Question: Instead of using 'setInitialRange()' I had to set the initial x-values using 'setXAxisMin()' as well as 'setXAxisMax()'. A little bit confusing, I think.
I'm currently working on a project involving the acharteninge library for drawing time diagrams which works excellent so far. The user is capable of switching between various graphs (one XYMultipleSeriesDataset plus one TimeSeries per graph) via separate buttons. So far, achartengine displays all x values when the graph is shown.
However, I was asked to display only the data captured in the first three hours when the graph is shown, as this information is most relevant. Nevertheless, the user should still be able to scroll to data captured after the first three hours meaning that limiting the x-axis maximum value is not an option.
For example: There are two curves. The first curve is drawn using data captured over a period of 4 hours, while the second curve is created out of data captured over 18 hours.
In the current version my programme initially displays all data of the graph which gets displayed meaning the first curve shows three hours of very relevant data while 1 hour of not so important information is shown too. The "ratio" of the second curve is 3 to 15 (highly significant data vs regular data). As a result, a different amount of high important information is shown when the user compares the two curves making it harder for the user to compare this data, as he has to adjust the zoom manually.
For setting the initial range I use the XYMultipleSeriesRenderer instance's method 'setInitialRange(double[] initialRange);' which does not affect the graph at all. Below you can see my statement ('currentlyProcessedCurve.getRecordStart()' is an instance of Joda's DateTime and furhtermore it's the x value of the first displayed point):
'''
public static final int CHART_X_AXIS_INITIAL_MAX = 3;
public static final int CHART_MARGIN_PAN = 45;
...
double[] initialRange = { currentlyProcessedCurve.getRecordStart().minusMinutes(ApplicationSettings.CHART_MARGIN_PAN).toDate().getTime(), currentlyProcessedCurve.getRecordStart().plusHours(ApplicationSettings.CHART_X_AXIS_INITIAL_MAX).toDate().getTime(), 0, 600 };
currentDatasetRenderer.setInitialRange(initialRange);
'''
The screenshot below approximately shows how the curve should look initially (Just for making it clear: Please only consider the graphs' shapes, as they should look equal --> What I'm trying to say: I know that the x-axis and the y-axis label of the two screenshots different, but I don't have better pictures yet):
<URL>
Finally, the following screenshot shows how the curve looks when displayed:

For enabling the user to compare the curves I have locked the y-axis zoom.
Any help is highly appreciated. Thanks in advance!
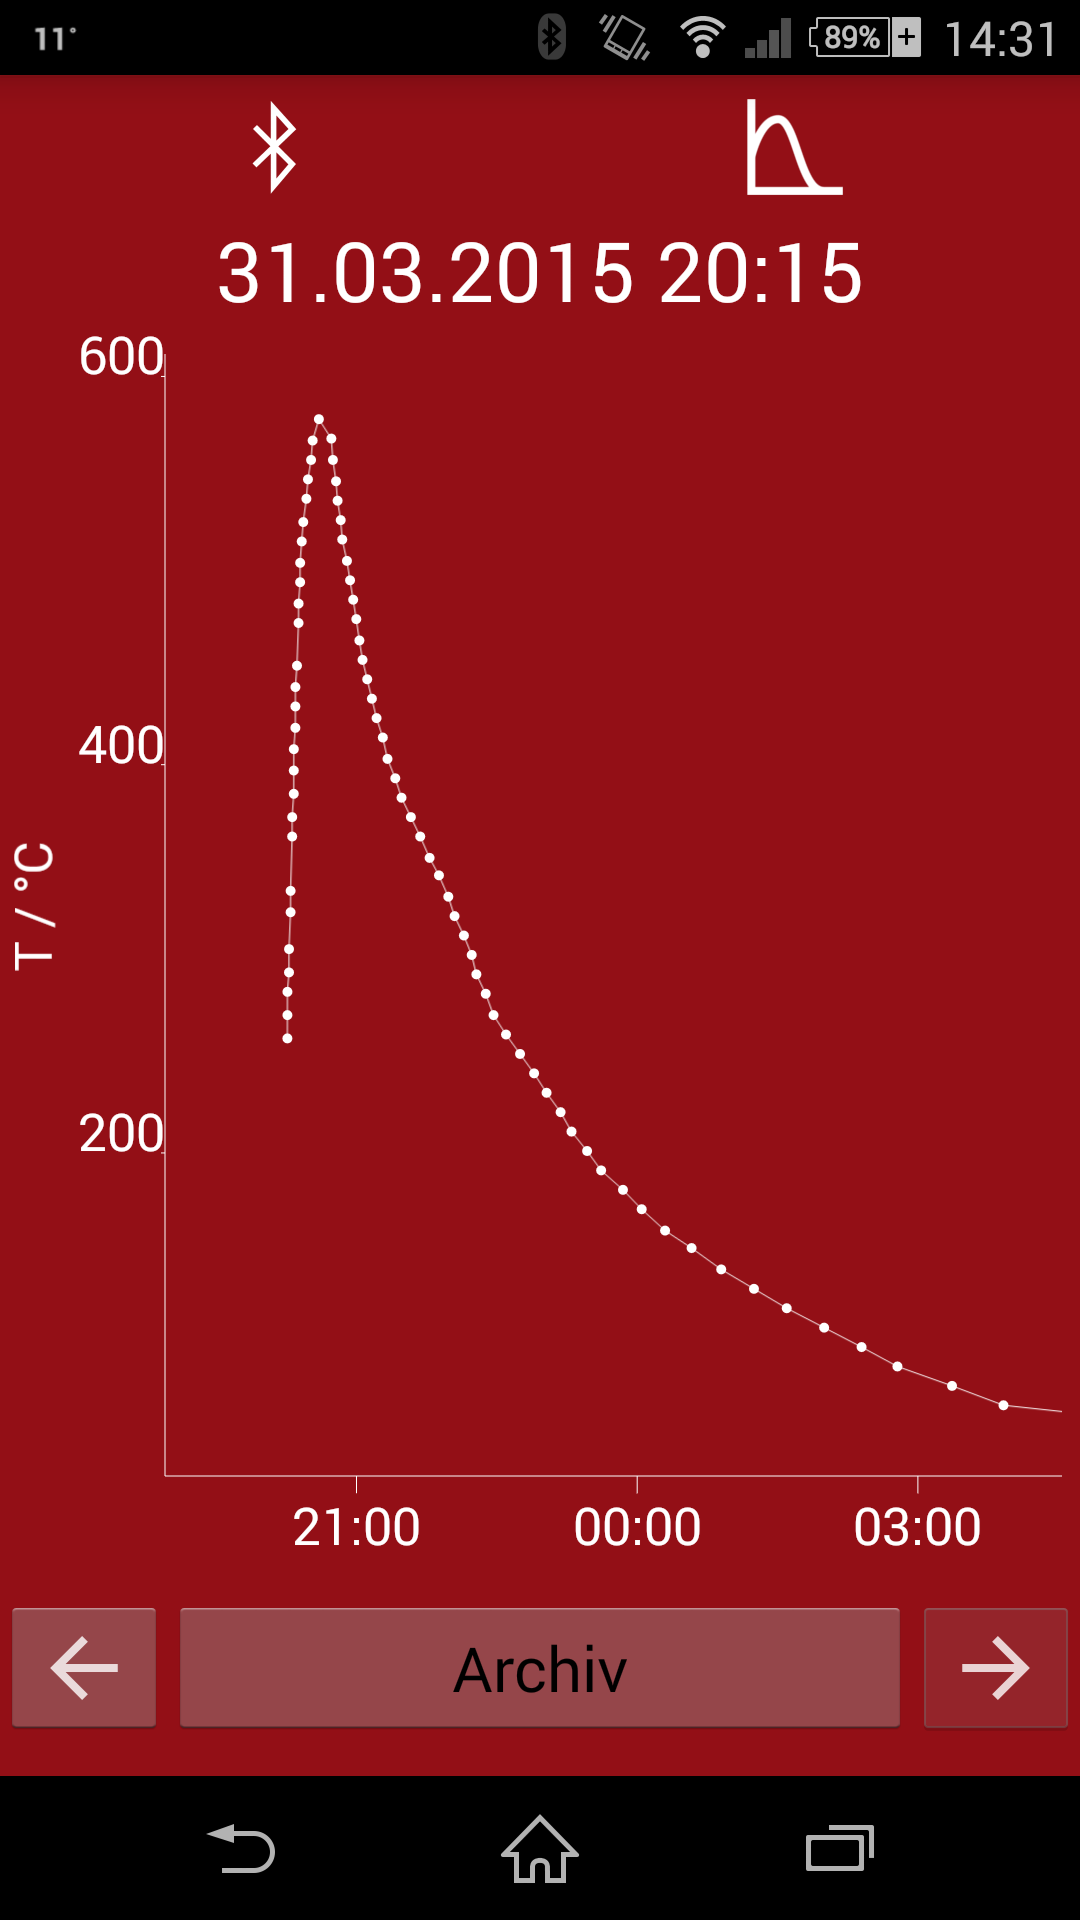
Answer: Instead of using 'XYMultipleSeriesRendererInstance.setInitialRange()' I had to set the initial x-values using 'XYMultipleSeriesRendererInstance.setXAxisMin()' as well as 'XYMultipleSeriesRendererInstance.setXAxisMax()'.
'''
double xMinValue = ...;
double xMaxValue = ...;
currentDatasetRenderer.setXAxisMin(xMinValue);
currentDatasetRenderer.setXAxisMax(xMaxValue);
'''